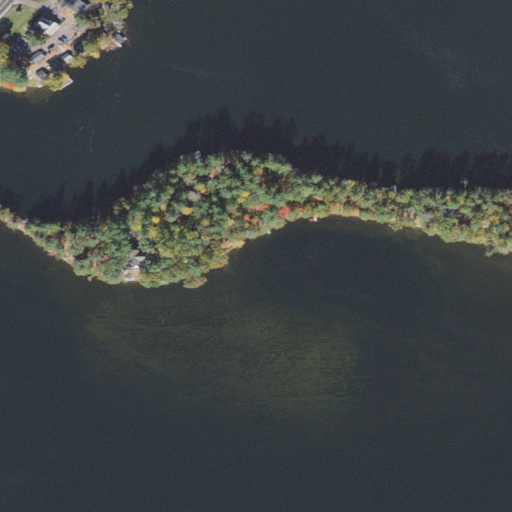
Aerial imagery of island in New Hampshire named Mohawk Island containing open water, evergreen forest, herbaceous wetlands, open development, medium intensity development, and low intensity development